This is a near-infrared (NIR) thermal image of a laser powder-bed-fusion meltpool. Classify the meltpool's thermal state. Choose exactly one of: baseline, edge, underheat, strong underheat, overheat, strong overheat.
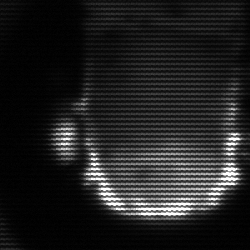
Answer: baseline